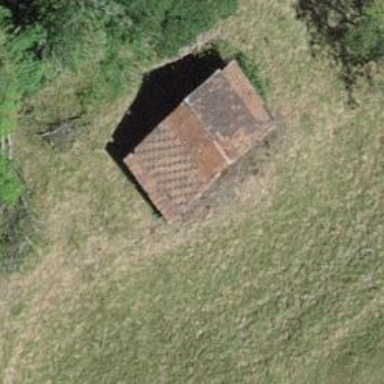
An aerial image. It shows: Rural barn.